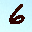
Label: 6